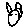
Label: cat